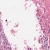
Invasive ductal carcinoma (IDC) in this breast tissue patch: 0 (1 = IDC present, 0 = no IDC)